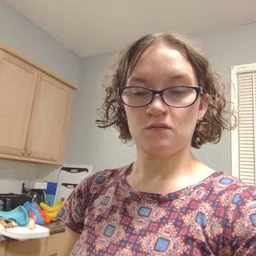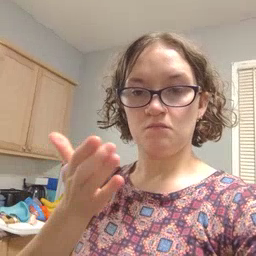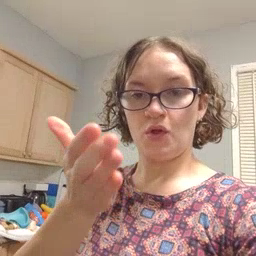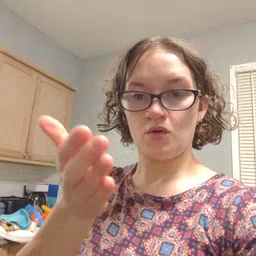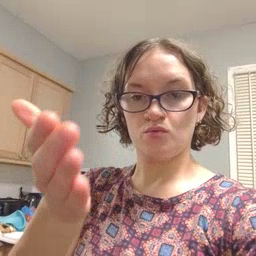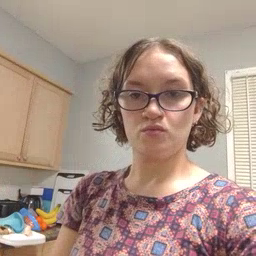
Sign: boat